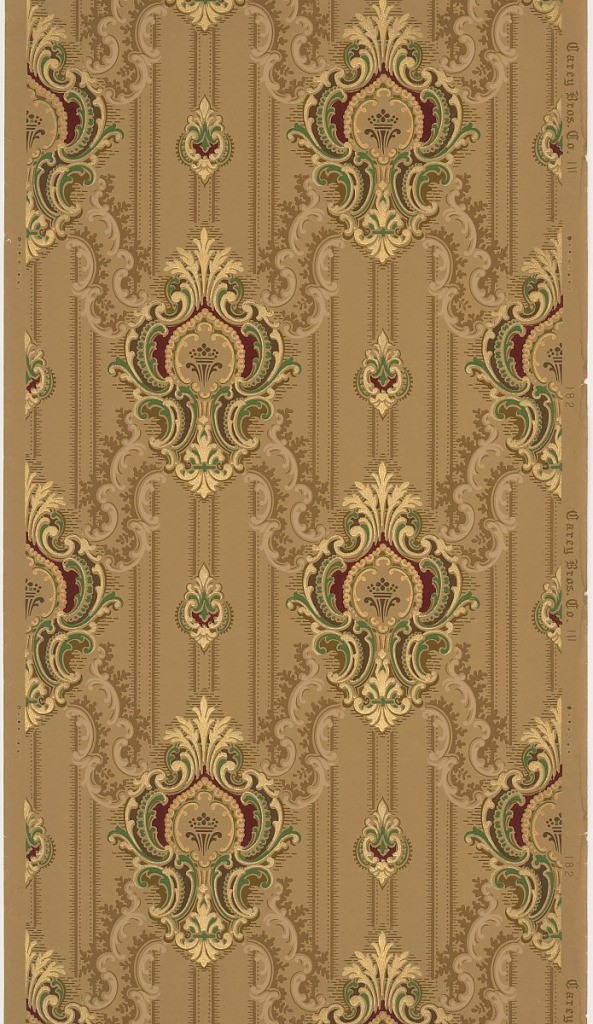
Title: Sidewall
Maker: Carey Bros. W.P. Mfg. Co., Philadelphia, Pennsylvania, founded 1882
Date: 1905–1915
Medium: Machine-printed paper
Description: On gray-taupe ground, treillage composed of scrolls; medallions at interstices composed of scroll frames in green, light yellow, and burgundy, containing abstract pedestal with flowers.